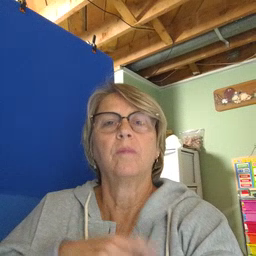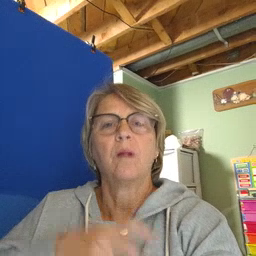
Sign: doll